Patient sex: F
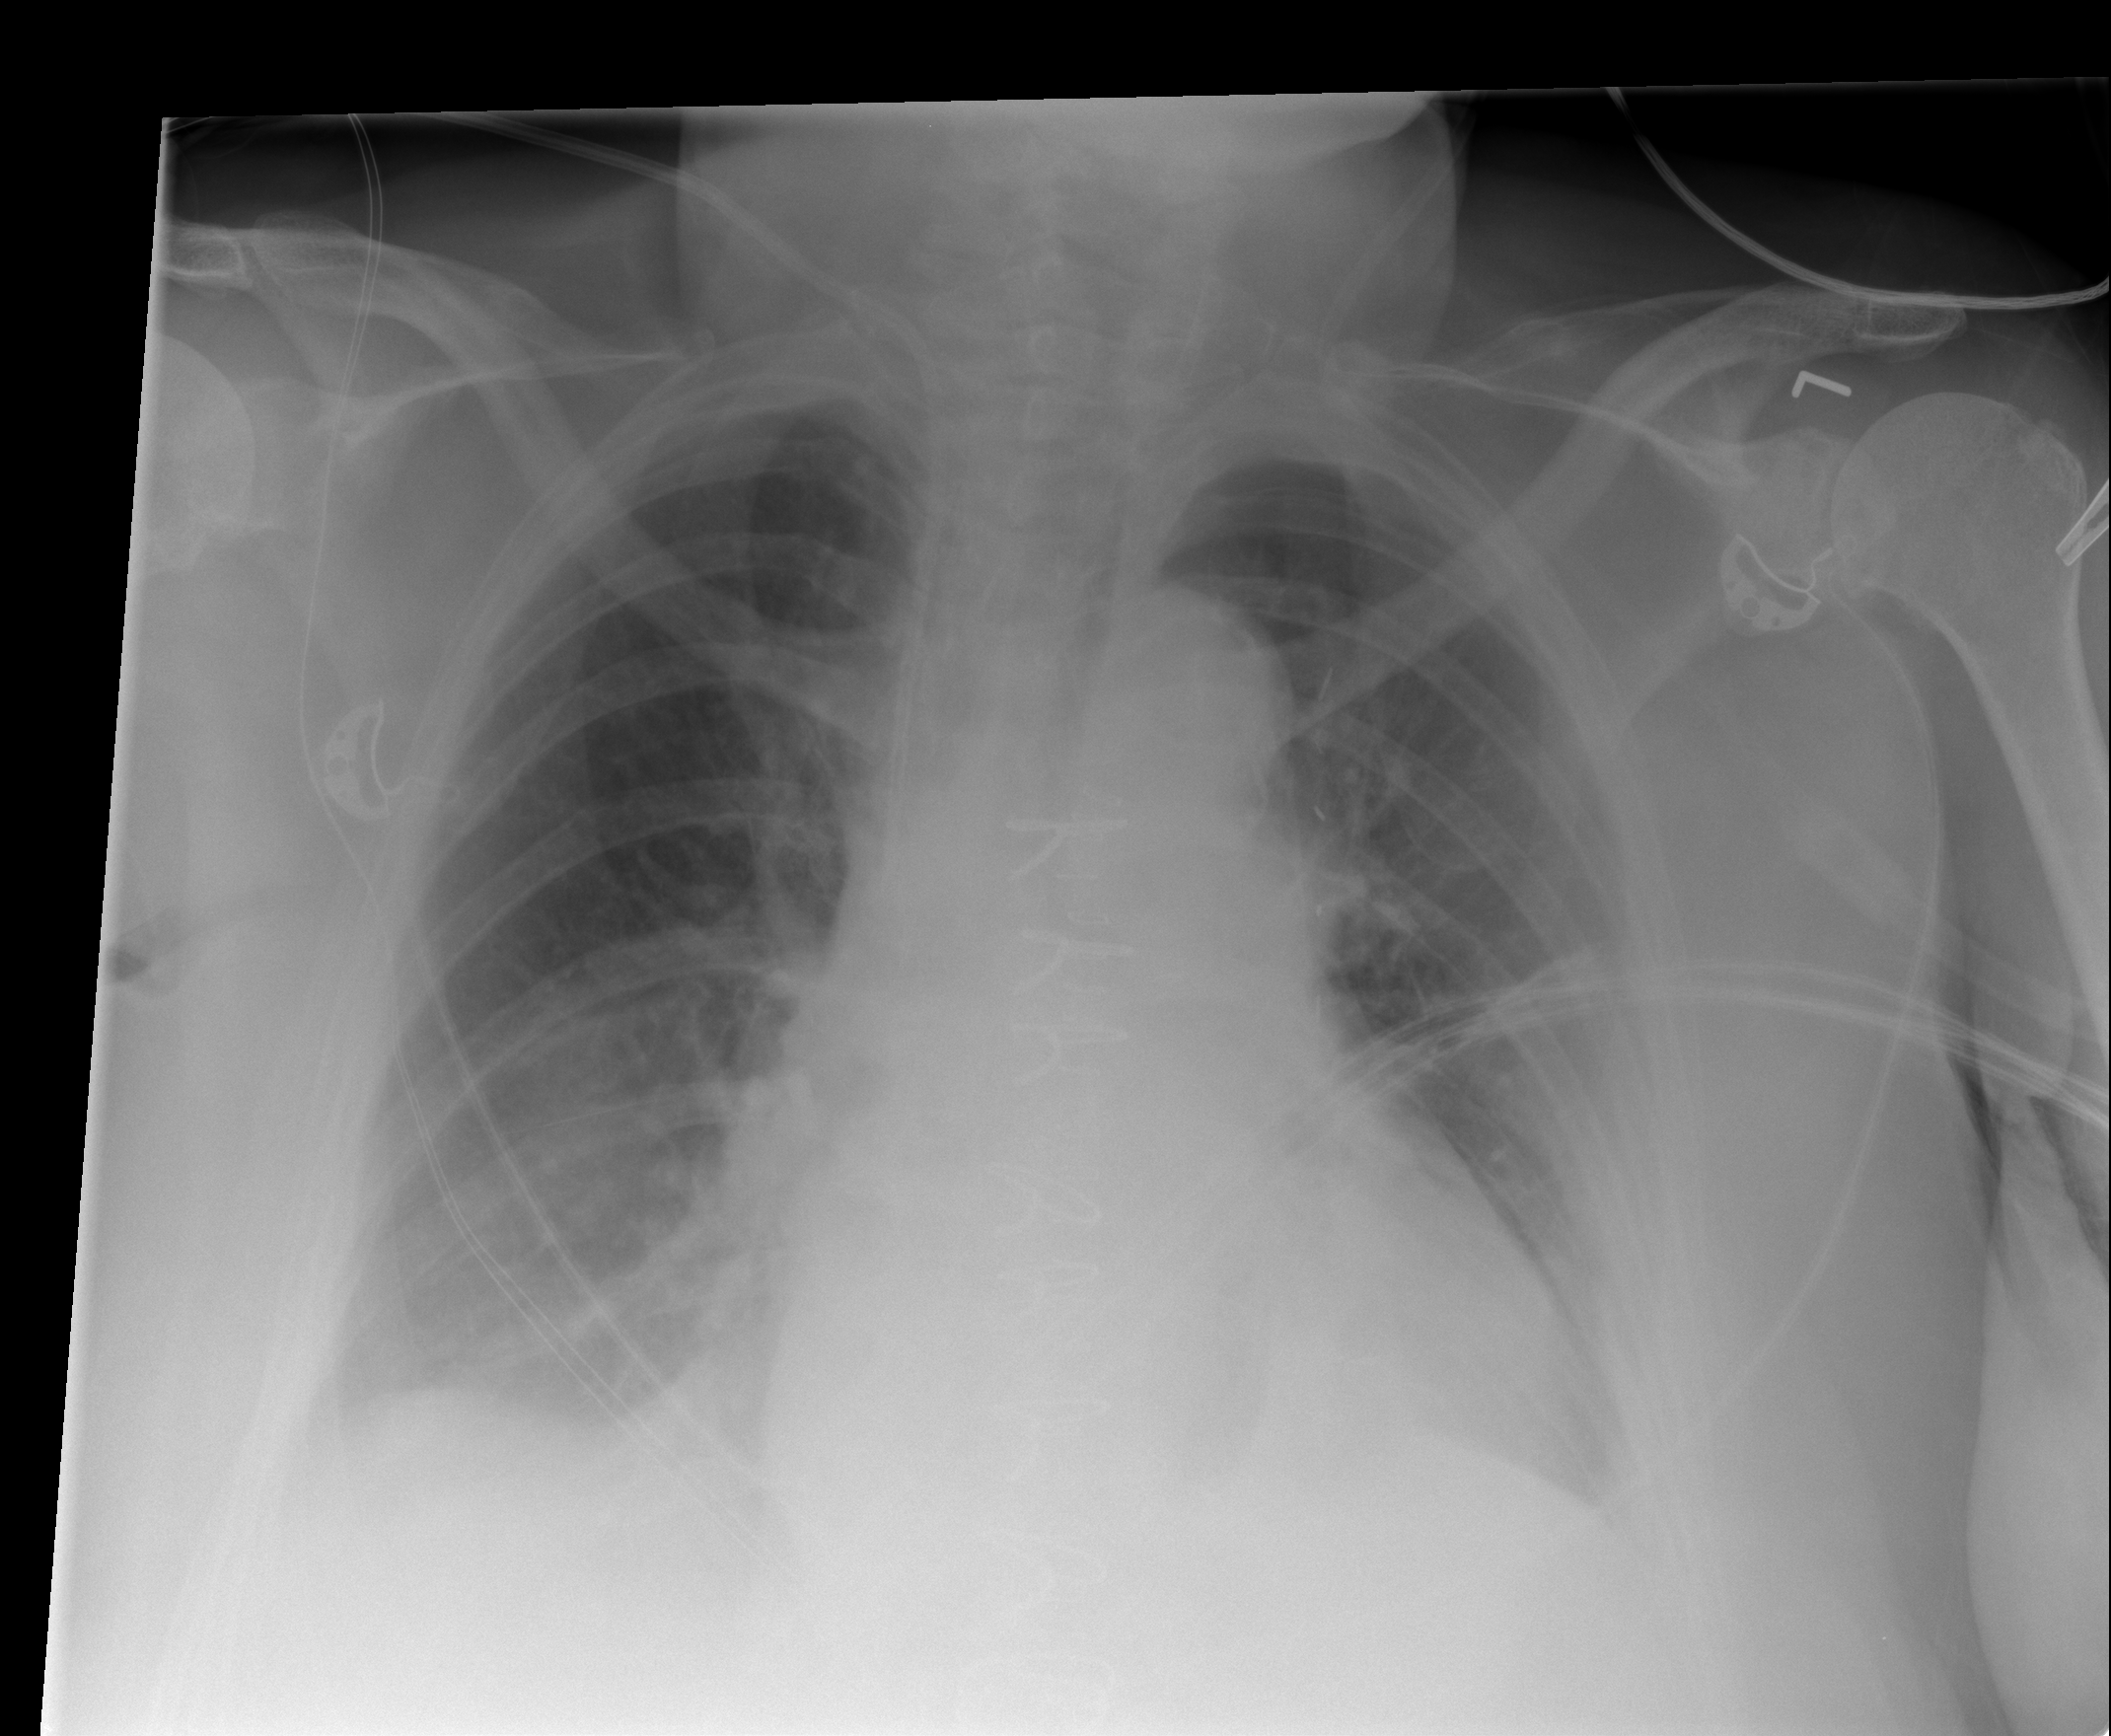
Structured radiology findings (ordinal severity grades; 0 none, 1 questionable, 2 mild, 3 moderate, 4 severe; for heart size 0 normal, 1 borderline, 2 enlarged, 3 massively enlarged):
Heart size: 1
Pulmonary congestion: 2
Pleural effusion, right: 2
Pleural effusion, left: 2
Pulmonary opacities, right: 0
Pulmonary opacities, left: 0
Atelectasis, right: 2
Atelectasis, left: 2